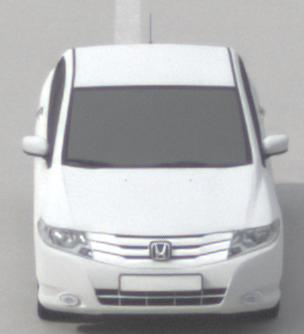
Make: Honda
Model: City
Detailed model: Gen. 6
Model produced from: 2008
Model produced until: 2013
Doors: 4
Color: white
Road condition: dry road
Daytime: morning or afternoon
Contrast: low contrast